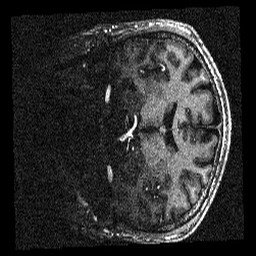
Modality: T1w
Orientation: coronal
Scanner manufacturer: siemens
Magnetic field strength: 6.98 T
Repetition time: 2.5 s
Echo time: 0.00255 s